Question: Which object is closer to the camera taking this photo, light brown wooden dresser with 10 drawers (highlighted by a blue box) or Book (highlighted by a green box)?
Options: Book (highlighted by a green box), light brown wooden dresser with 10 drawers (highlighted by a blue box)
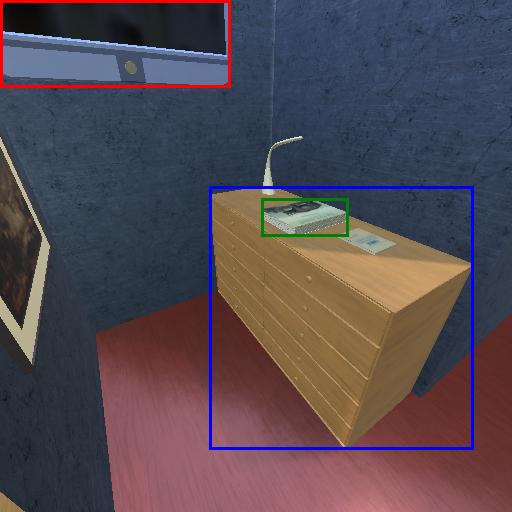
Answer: Book (highlighted by a green box)